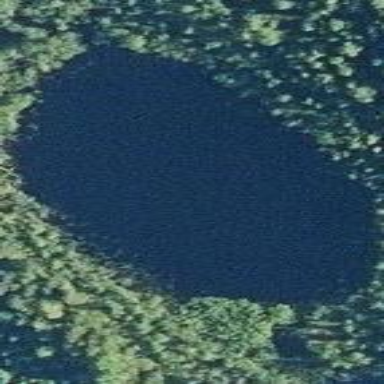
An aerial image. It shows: Pond surrounded by natural water.